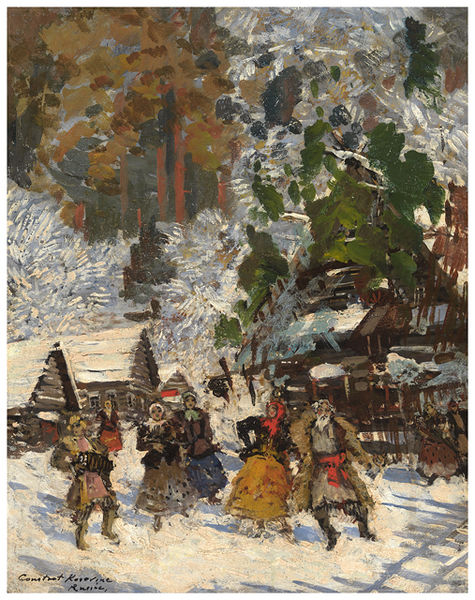
Titel: Dancing in the Snow, Russia, Dancing in the Snow, Russia
Künstler: Konstantin Korovin
Standort: Amherst (Massachusetts, USA)
Institution: Mead Art Museum, Amherst College
Schlagwörter: blue, men, people, red, white, women, country, expressionism, green, painting, skirt, woman, yellow, pink, brown, wood, smoke, man, tree, house, landscape, mountain, mountains, houses, roof, trees, snow, winter, autumn, forest, bushes, brush strokes, impressionism, shadow, coat, fur, scarf, boots, fall, children, abstract, happy, peasants, city, music, art, colorful, signature, cabin, branches, impressionist, forrest, shadows, colour, cold, playing, dance, dancing, russia, russian, woods, singing, game, christmas, november, chalet, homes, folk, impresionism, painterly, paiting, abstrac, jolly, january, cabins, accordion, sing, scard, track, december, folks, ssnow, misuc, wooden houses, chalets, bundled, folksy, snow alps, music women